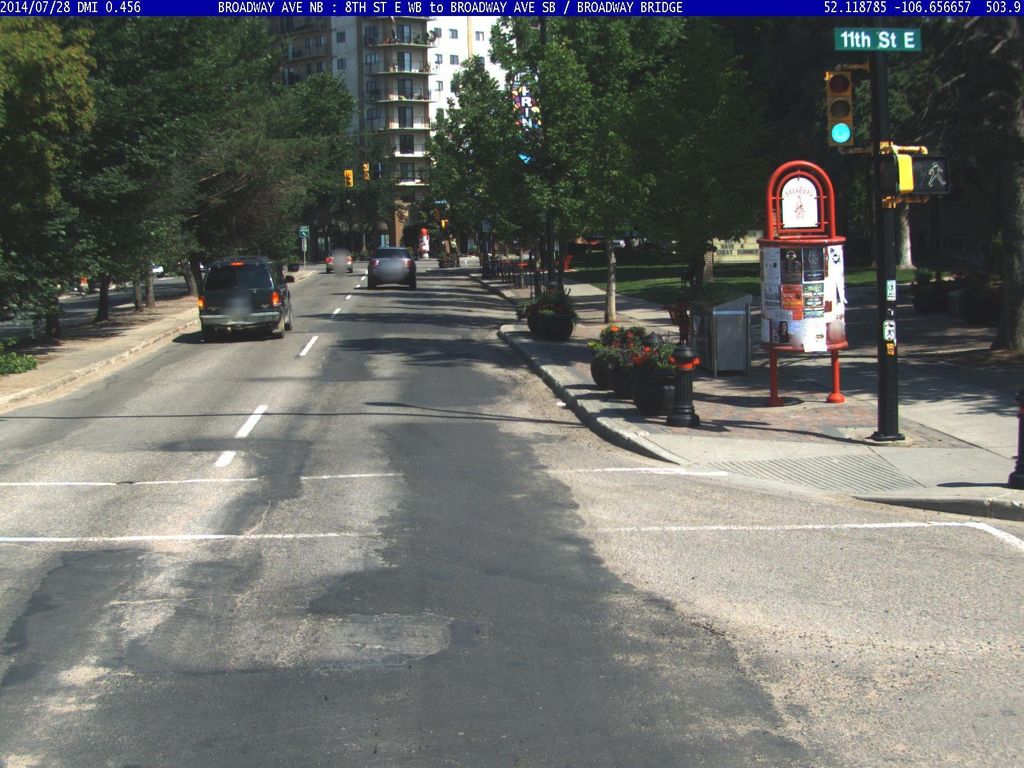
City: saskatoon